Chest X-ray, AP view. Patient: 31 years old, sex M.
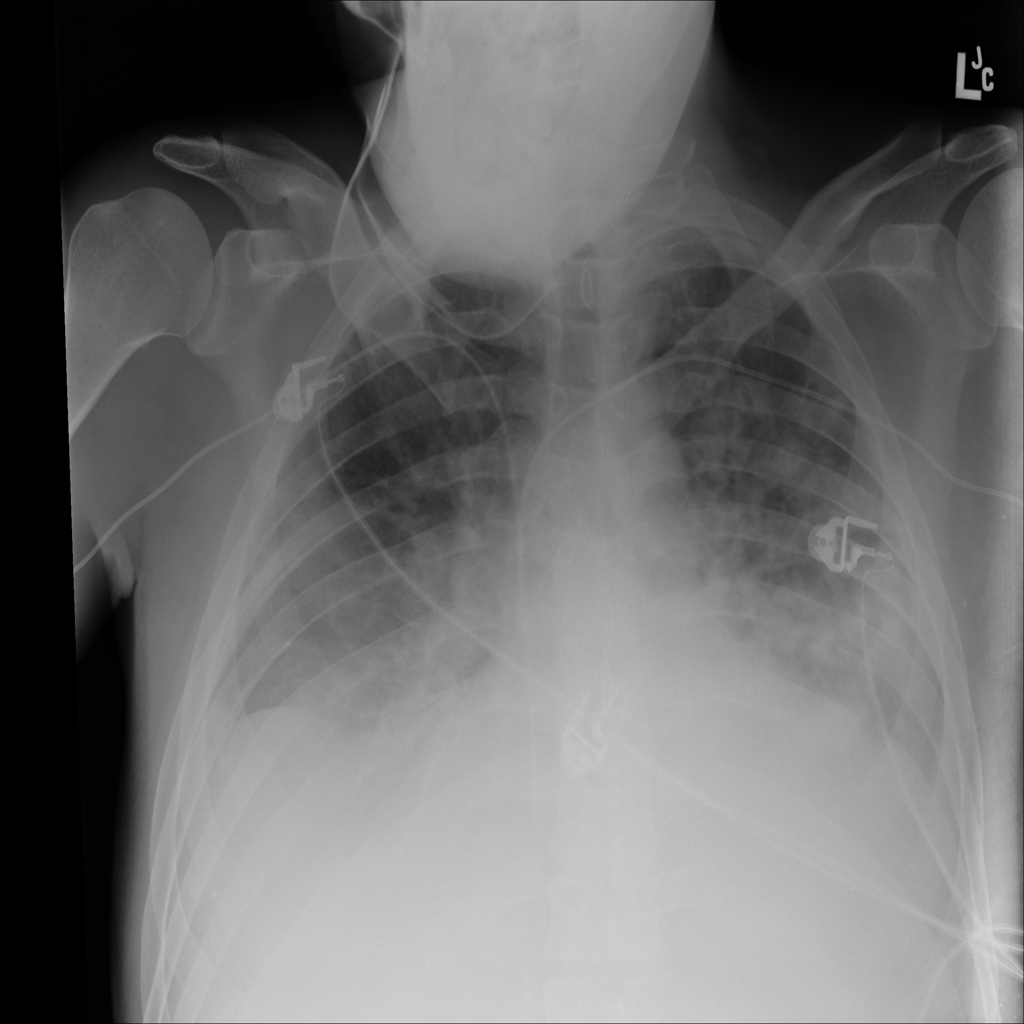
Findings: Consolidation